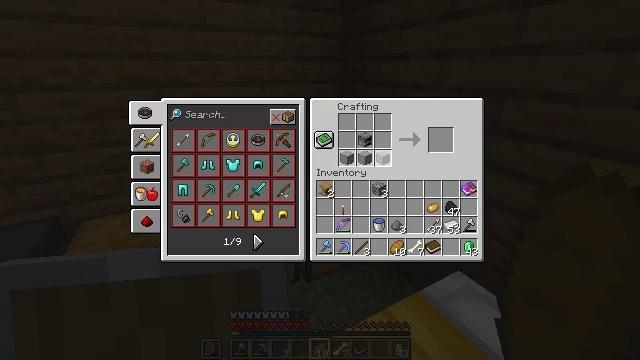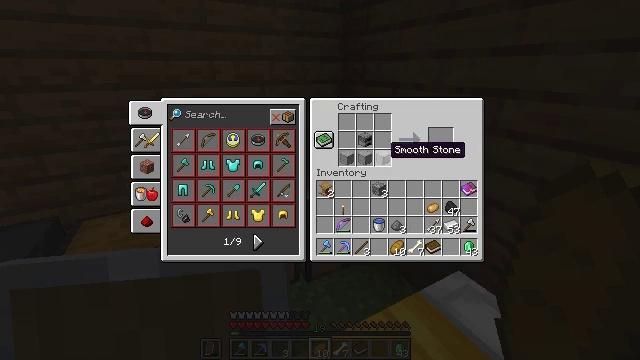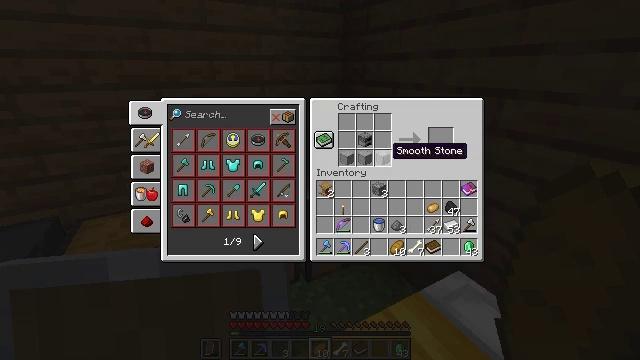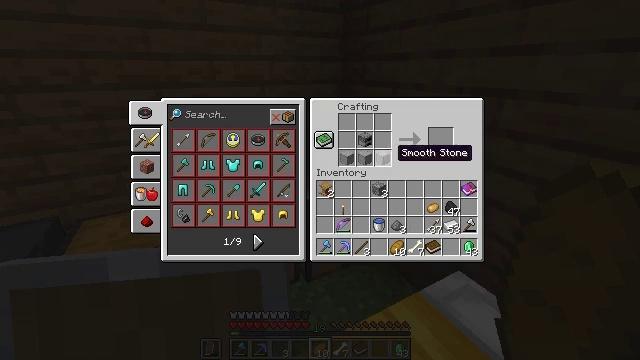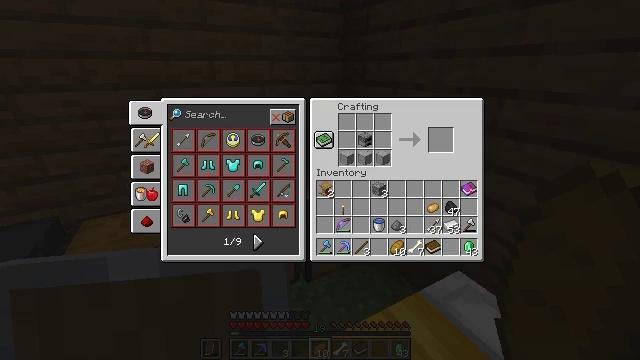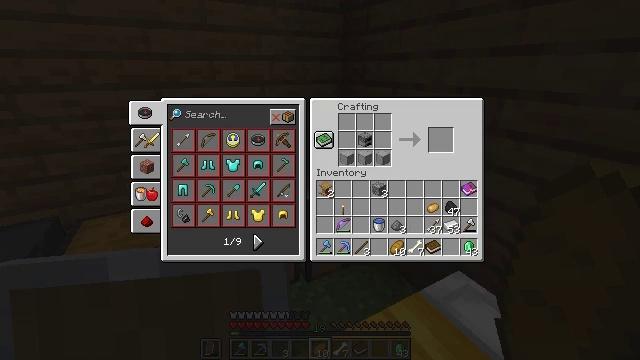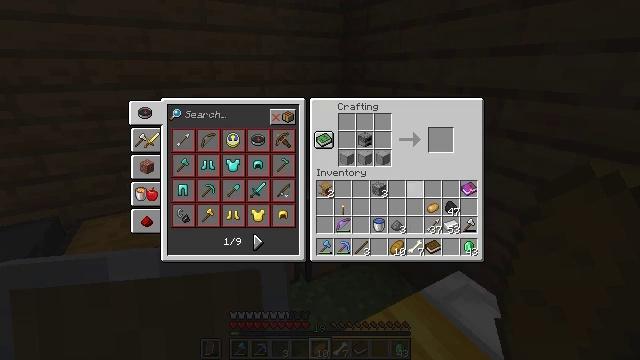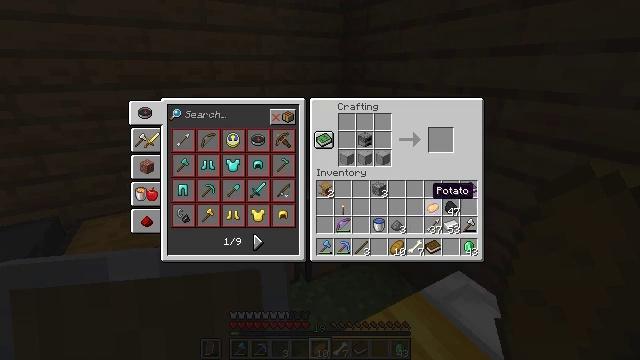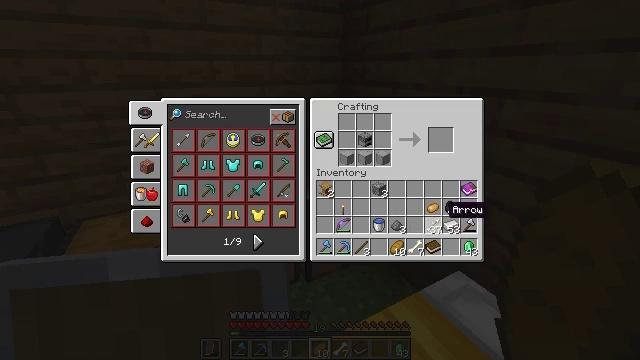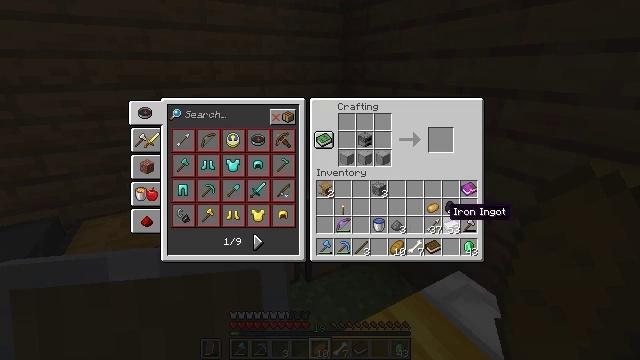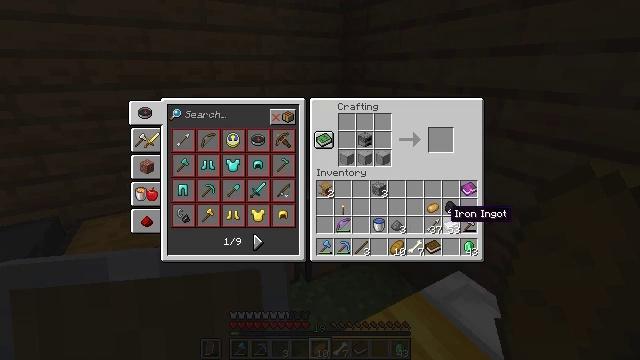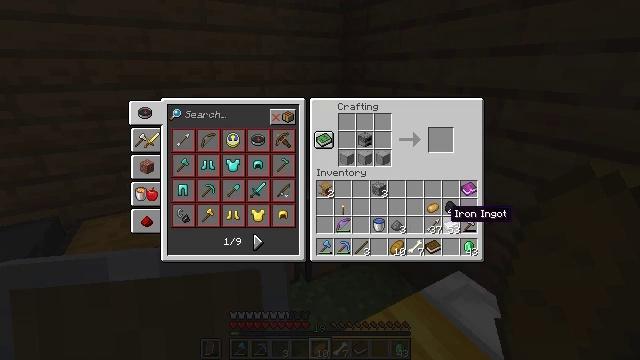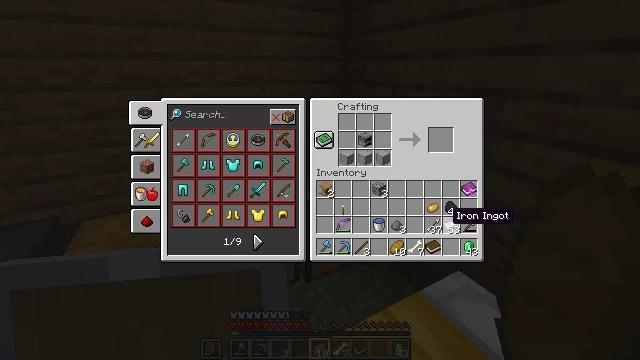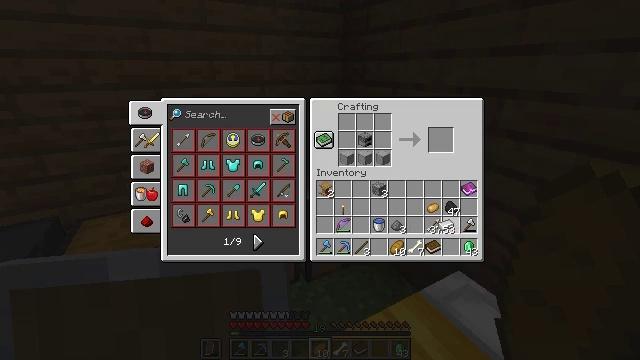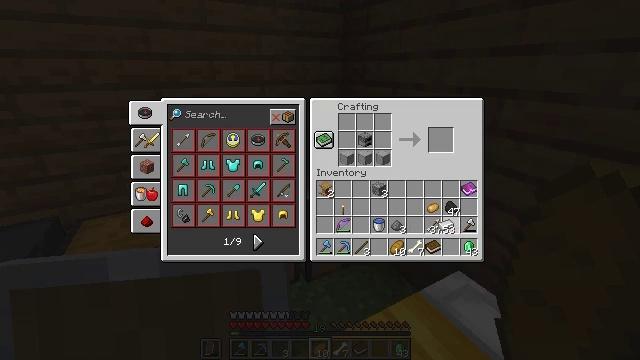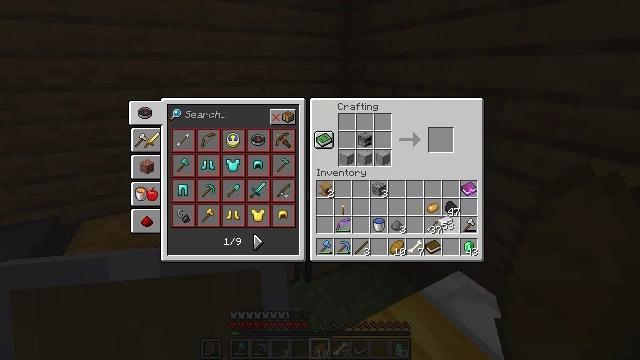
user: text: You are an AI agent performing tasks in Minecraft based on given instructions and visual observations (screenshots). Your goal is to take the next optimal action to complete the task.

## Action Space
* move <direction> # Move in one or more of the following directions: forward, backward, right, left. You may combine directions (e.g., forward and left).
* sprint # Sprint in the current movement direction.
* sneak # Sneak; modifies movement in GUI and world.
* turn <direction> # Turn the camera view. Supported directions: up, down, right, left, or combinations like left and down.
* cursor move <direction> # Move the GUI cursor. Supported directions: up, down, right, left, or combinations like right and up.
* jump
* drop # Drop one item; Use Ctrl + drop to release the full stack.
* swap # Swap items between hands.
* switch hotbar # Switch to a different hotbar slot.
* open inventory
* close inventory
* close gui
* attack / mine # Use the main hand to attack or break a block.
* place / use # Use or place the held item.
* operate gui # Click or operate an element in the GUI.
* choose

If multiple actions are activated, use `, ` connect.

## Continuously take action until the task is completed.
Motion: motion action
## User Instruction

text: Make a blast furnace with a furnace, iron ingots, and smooth stone.
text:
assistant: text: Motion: no_op
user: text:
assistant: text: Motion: no_op
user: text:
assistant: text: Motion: no_op
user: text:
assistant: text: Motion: no_op
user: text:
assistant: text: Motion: cursor move right and down
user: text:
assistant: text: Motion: cursor move right and down
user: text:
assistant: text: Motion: cursor move down
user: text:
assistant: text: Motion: cursor move right and down
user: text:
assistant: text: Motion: no_op
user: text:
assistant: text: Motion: no_op
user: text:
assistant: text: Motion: no_op
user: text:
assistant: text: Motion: no_op
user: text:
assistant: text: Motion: operate gui
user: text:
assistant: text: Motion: operate gui
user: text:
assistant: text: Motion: operate gui
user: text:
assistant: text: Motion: cursor move left and up
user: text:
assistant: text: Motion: cursor move left and up
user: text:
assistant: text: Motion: cursor move left and up
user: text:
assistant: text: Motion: no_op
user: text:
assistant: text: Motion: no_op
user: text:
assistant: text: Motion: no_op
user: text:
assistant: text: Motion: no_op
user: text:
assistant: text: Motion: no_op
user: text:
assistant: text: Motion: no_op
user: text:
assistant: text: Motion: no_op
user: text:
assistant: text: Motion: choose
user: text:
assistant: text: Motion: choose
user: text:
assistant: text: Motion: choose
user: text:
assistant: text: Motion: choose
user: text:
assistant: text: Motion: cursor move up, choose